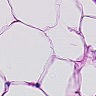
Metastatic tissue present: no